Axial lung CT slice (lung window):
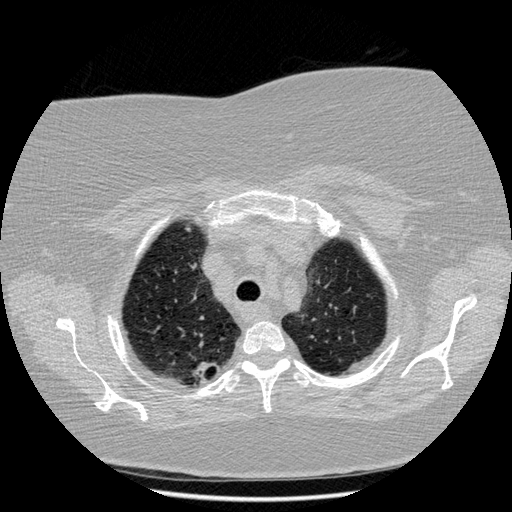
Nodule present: no